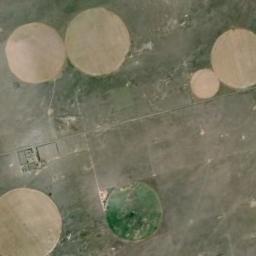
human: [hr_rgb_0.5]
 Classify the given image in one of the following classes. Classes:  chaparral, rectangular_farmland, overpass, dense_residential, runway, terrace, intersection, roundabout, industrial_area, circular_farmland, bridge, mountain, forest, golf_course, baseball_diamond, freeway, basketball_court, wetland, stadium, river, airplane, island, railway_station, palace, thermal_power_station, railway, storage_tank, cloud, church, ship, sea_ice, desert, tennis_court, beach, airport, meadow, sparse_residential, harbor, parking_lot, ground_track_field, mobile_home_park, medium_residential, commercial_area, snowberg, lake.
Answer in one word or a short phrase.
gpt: circular_farmland